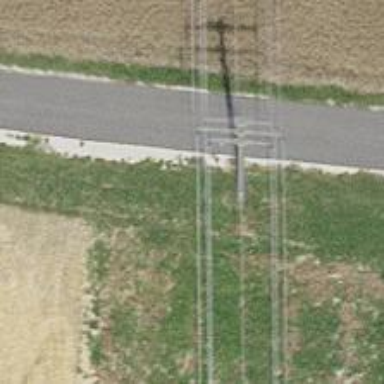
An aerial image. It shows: Concrete power pole.